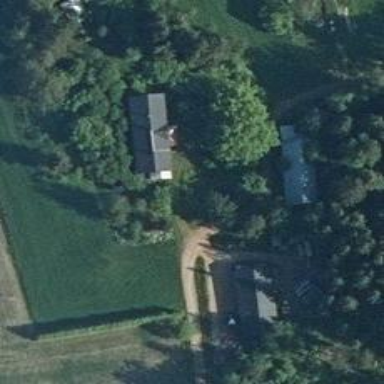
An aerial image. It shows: Farmyard area.